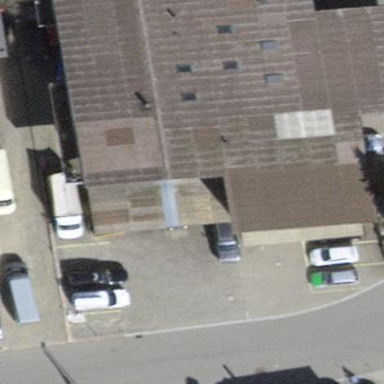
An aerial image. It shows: Building that houses car shop.